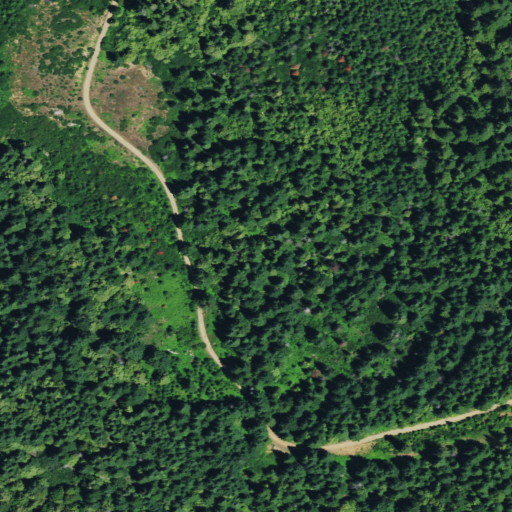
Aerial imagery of ridge(s) in California named Long Ridge containing evergreen forest, shrub, low intensity development, open development, and mixed forest